Question: I have found a website that someone used only css and html to make a Windows 7 start menu. Also I have noticed that there is a magnifying glass in the search bar.
My question is how did this person get character/symbol there as I cant find any magnifying glasses on the web and I assume he didn't us any images for this menu.
Here is the link to the <URL>
If someone is too lazy here is the pic of the site but you may not find out what it is without the source so please visit the <URL> .

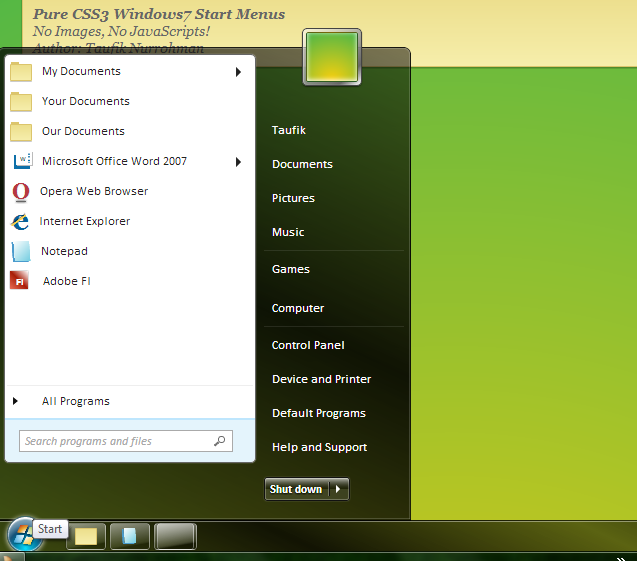
Answer: He used '::before' and '::after' on the '<form>' to draw a circle and a rotated line.
You can see it in Chrome's inspector:
'''
#menu .left-menu form#search::before {
content: "";
width: 3px;
height: 0px;
border: 1px solid #666;
position: absolute;
z-index: 3;
left: 100%;
margin-left: -41px;
top: 23px;
-webkit-transform: rotate(-41deg);
-moz-transform: rotate(-41deg);
-ms-transform: rotate(-41deg);
-o-transform: rotate(-41deg);
transform: rotate(-41deg);
}
#menu .left-menu form#search::after {
content: "";
width: 5px;
height: 5px;
border: 1px solid #666;
-webkit-border-radius: 10px;
-moz-border-radius: 10px;
border-radius: 10px;
position: absolute;
left: 100%;
margin-left: -37px;
top: 16px;
}
'''